Question: I tried to somehow connect those to examples:
react-native-drawer with react-native-router-flux:
following this documentation:
<URL>
How do I have to put the Custom Drawer in a file?
I always get errors, when trying to have it like this:
File:
components/Drawer.js
'''
import Drawer from 'react-native-drawer';
import ControlPanel from './ControlPanel';
import {Actions, DefaultRenderer} from 'react-native-router-flux';
export default class extends Component {
render(){
const state = this.props.navigationState;
const children = state.children;
return (
<Drawer
ref="navigation"
open={state.open}
onOpen={()=>Actions.refresh({key:state.key, open: true})}
onClose={()=>Actions.refresh({key:state.key, open: false})}
type="displace"
content={<SideMenu />}
tapToClose={true}
openDrawerOffset={0.2}
panCloseMask={0.2}
negotiatePan={true}
tweenHandler={(ratio) => ({
main: { opacity:Math.max(0.54,1-ratio) }
})}>
<DefaultRenderer navigationState={children[0]} onNavigate={this.props.onNavigate} />
</Drawer>
);
}
}
'''
File: App.js
'''
import Drawer from './components/Drawer'
'''
I get this error.

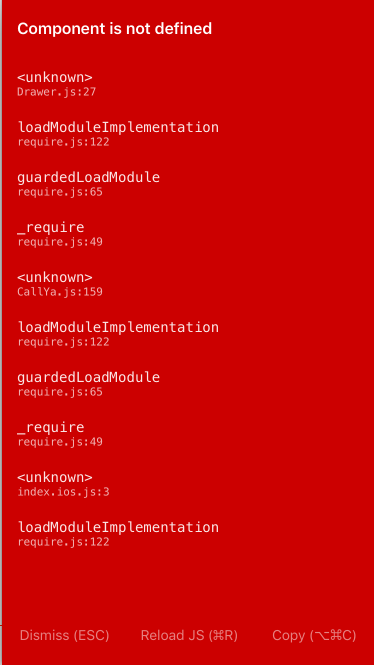
Answer: Try this approach by explicitly defining and exporting class name MyDrawer:
'''
import React, { Component } from 'react';
import Drawer from 'react-native-drawer';
import ControlPanel from './ControlPanel';
import {Actions, DefaultRenderer} from 'react-native-router-flux';
class MyDrawer extends Component {
render(){
const state = this.props.navigationState;
const children = state.children;
return (
<Drawer
ref="navigation"
open={state.open}
onOpen={()=>Actions.refresh({key:state.key, open: true})}
onClose={()=>Actions.refresh({key:state.key, open: false})}
type="displace"
content={<SideMenu />}
tapToClose={true}
openDrawerOffset={0.2}
panCloseMask={0.2}
negotiatePan={true}
tweenHandler={(ratio) => ({
main: { opacity:Math.max(0.54,1-ratio) }
})}>
<DefaultRenderer navigationState={children[0]} onNavigate={this.props.onNavigate} />
</Drawer>
);
}
}
export default MyDrawer;
'''
Change the file name to 'MyDrawer.js' and then import using below routes:
'''
import MyDrawer from './components/MyDrawer'
import TestView from './components/TestView'
render() {
return (
<Router>
<Scene key="drawer" component={MyDrawer}>
<Scene key="main" tabs={false} >
<Scene key="fireBaseTest" component={TestView} drawerImage={navToggle} />
//add more scenes here
</Scene>
</Scene>
</Router>);
}
}
'''